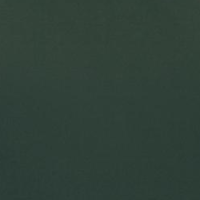
EUNIS habitat code: 15
Species observed at this site:
Podiceps cristatus